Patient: sex F, age 36
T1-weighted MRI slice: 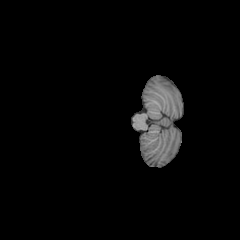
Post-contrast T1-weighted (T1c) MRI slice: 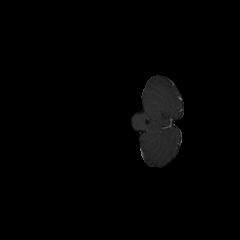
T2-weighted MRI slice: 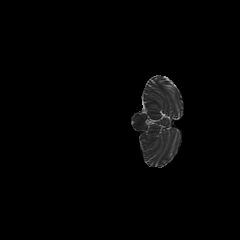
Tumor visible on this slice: no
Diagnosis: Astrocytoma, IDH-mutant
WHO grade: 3